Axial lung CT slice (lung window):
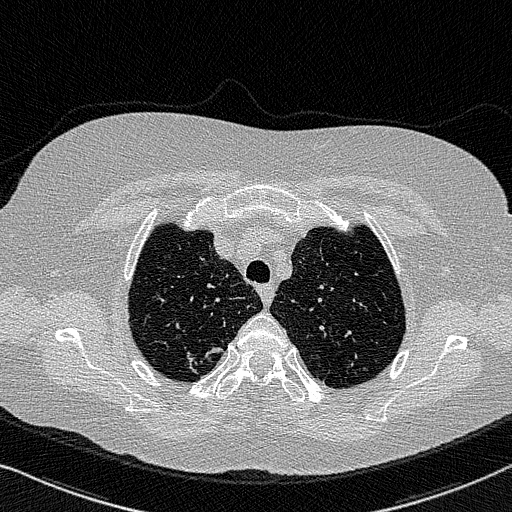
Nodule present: no